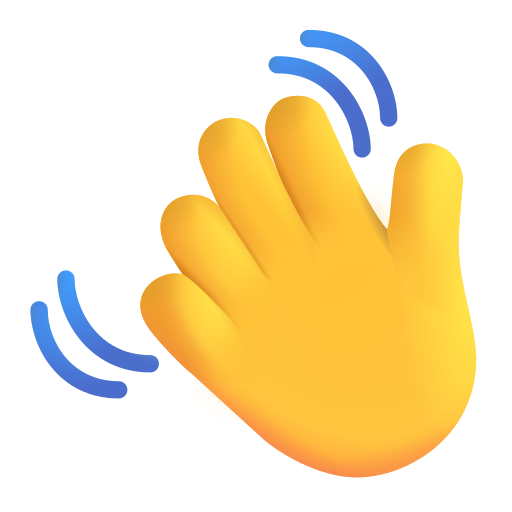
waving hand color default